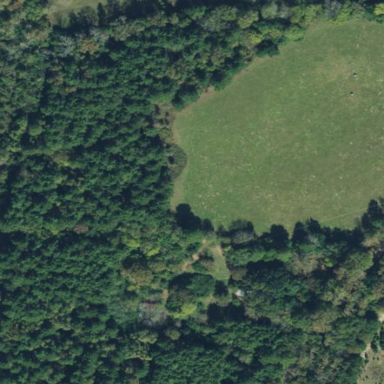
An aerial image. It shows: Mixed woodland area with variety of leaf types and cycles.